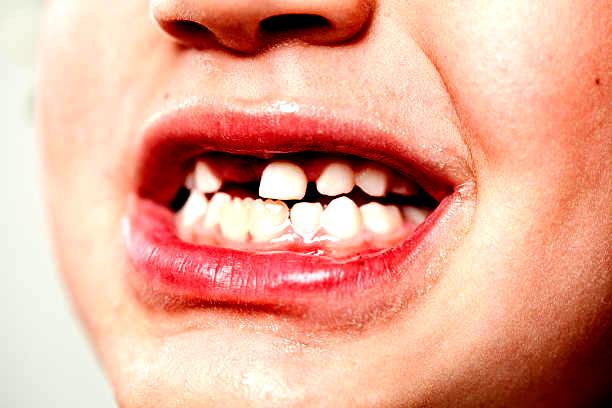
Condition: hypodontia